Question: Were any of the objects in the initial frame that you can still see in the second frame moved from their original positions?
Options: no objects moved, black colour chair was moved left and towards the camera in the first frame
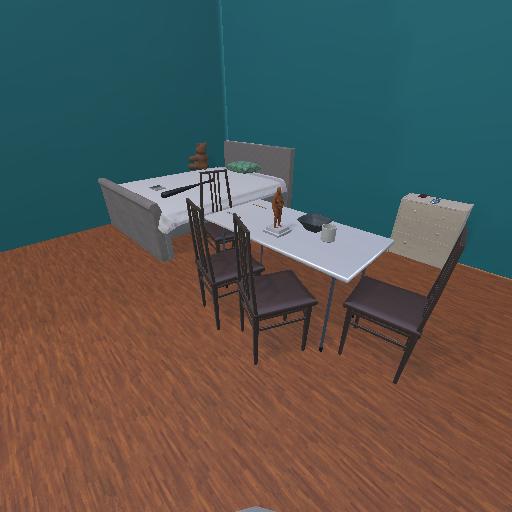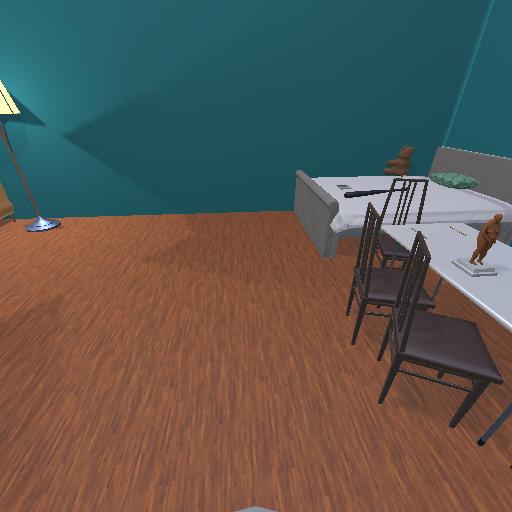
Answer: no objects moved